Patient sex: M
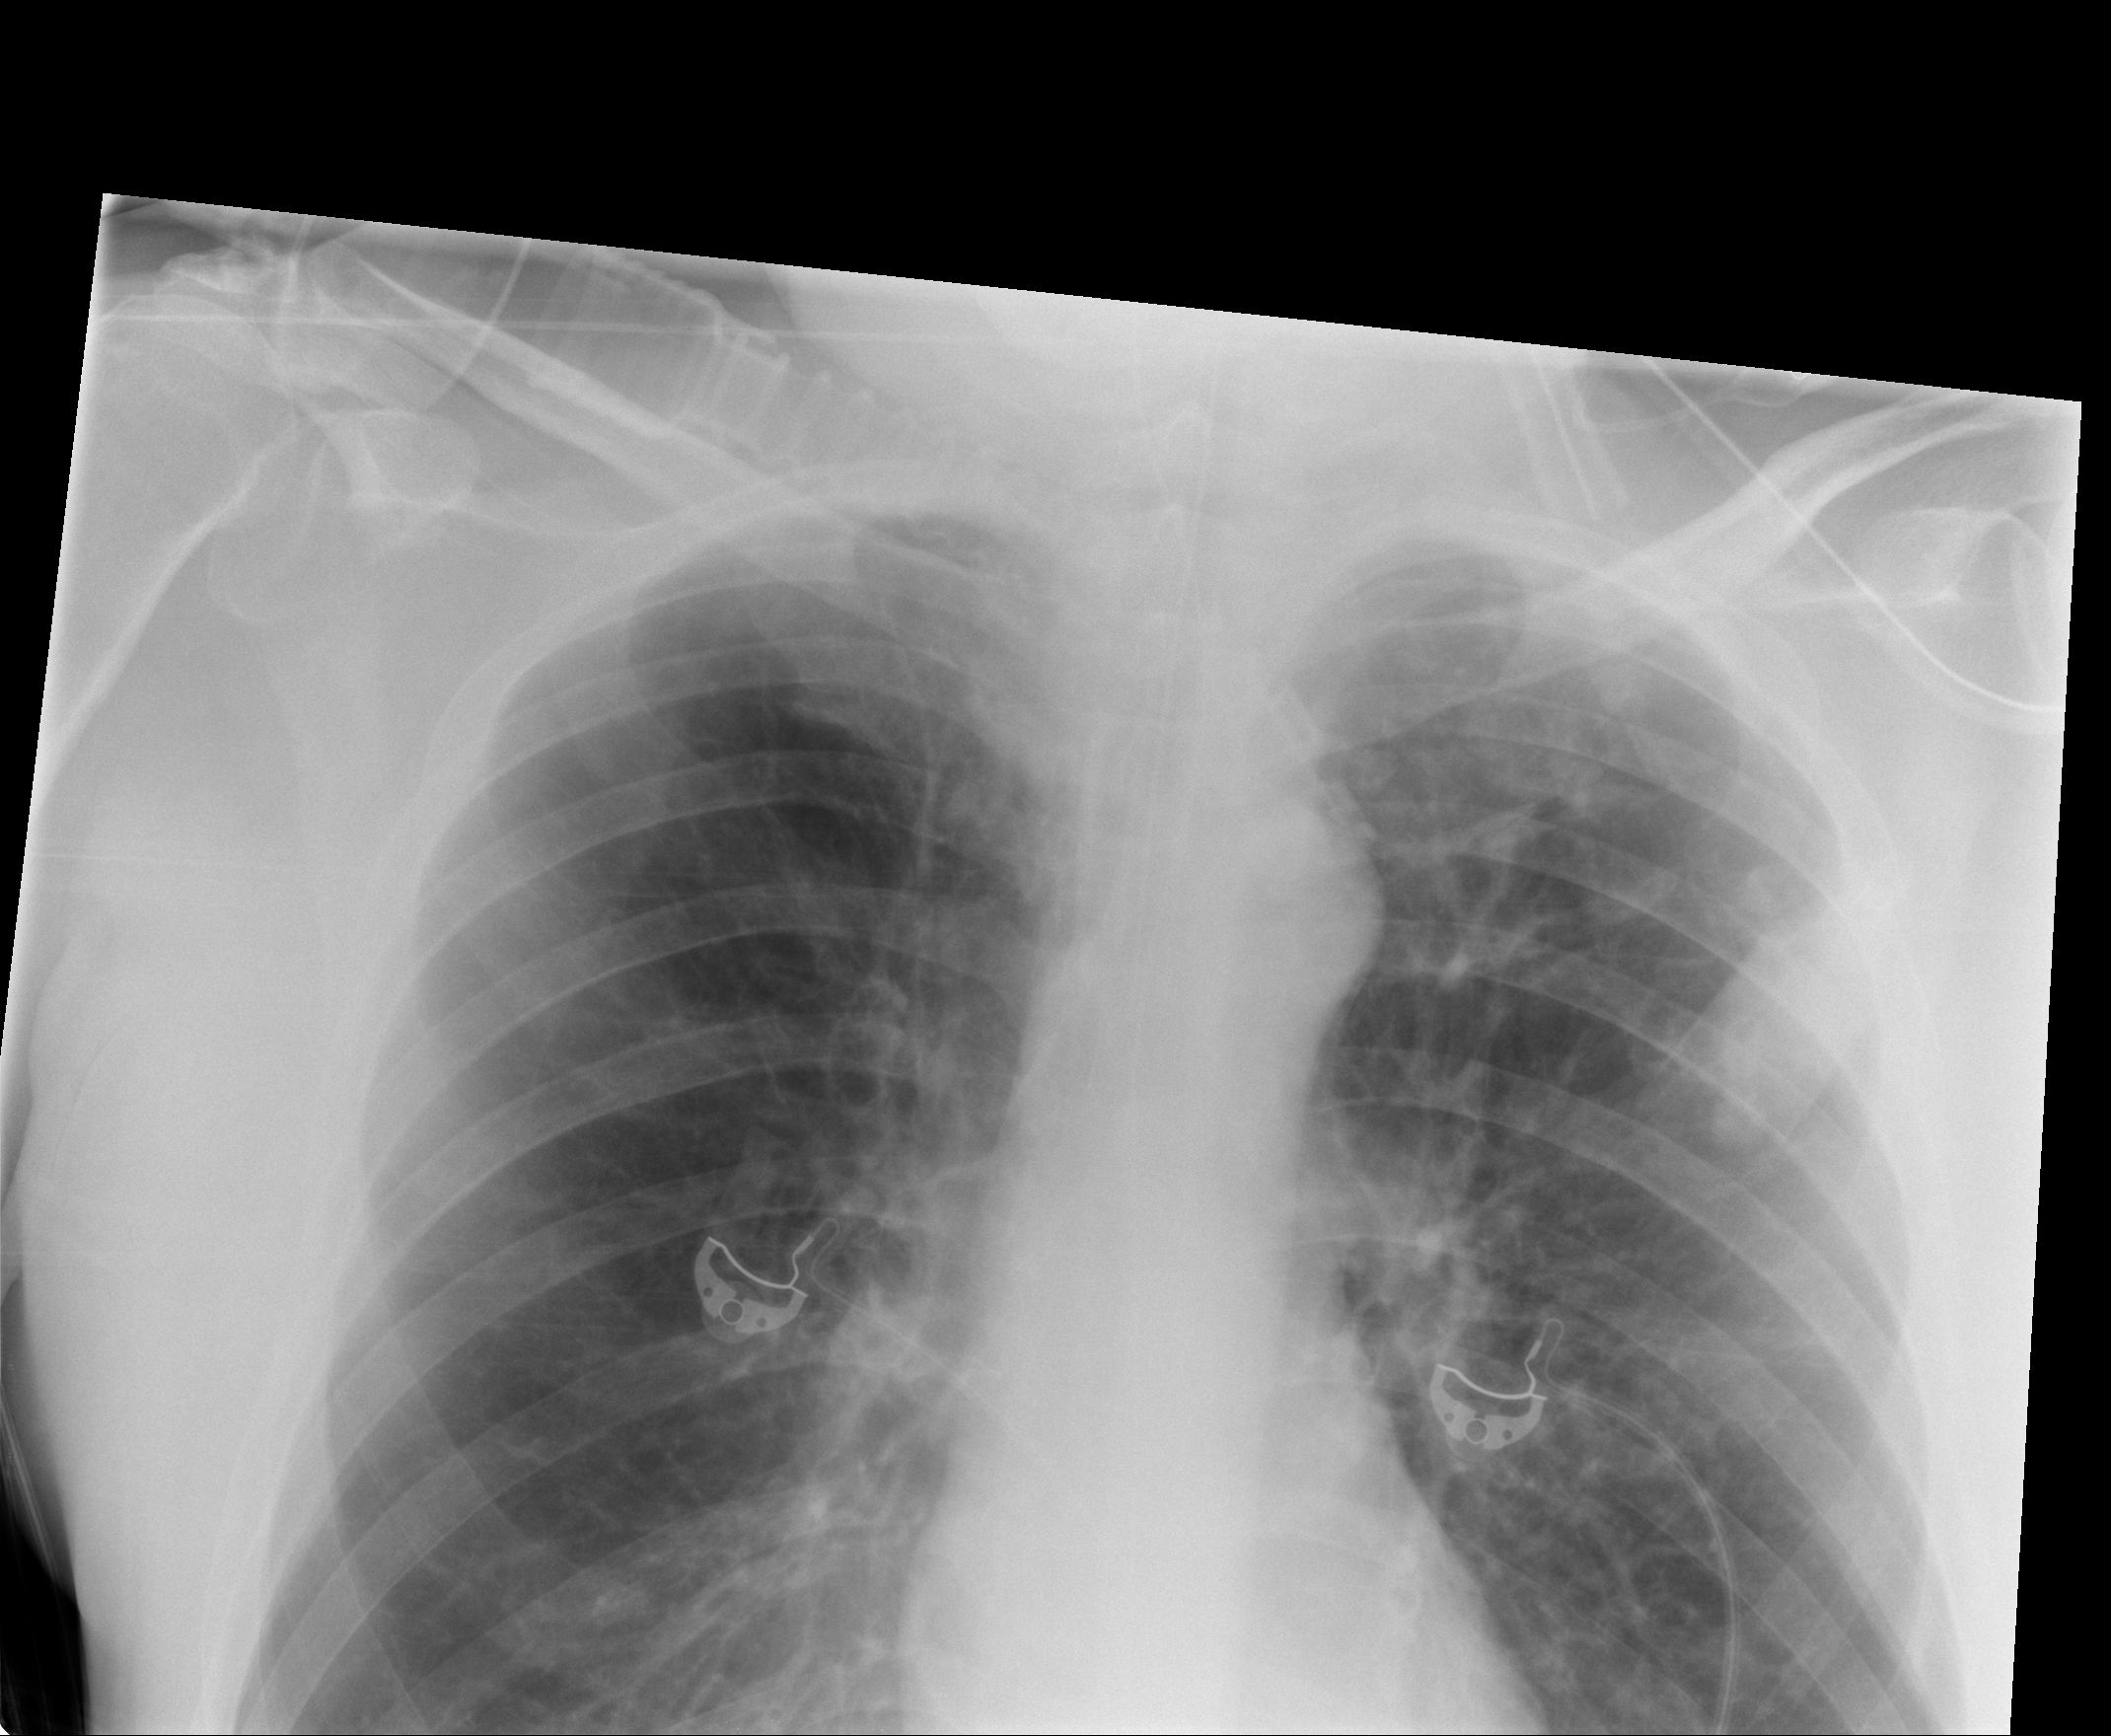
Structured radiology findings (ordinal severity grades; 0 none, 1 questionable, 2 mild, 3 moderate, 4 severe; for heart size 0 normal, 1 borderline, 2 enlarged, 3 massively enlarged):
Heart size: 0
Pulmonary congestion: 0
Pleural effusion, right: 0
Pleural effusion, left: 0
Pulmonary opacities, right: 0
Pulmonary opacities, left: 2
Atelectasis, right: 0
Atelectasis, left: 0